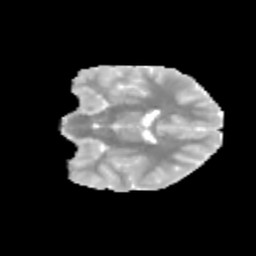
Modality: MD
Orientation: coronal
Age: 12
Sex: male
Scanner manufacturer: siemens
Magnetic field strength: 3 T
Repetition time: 3.8 s
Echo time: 0.07 s